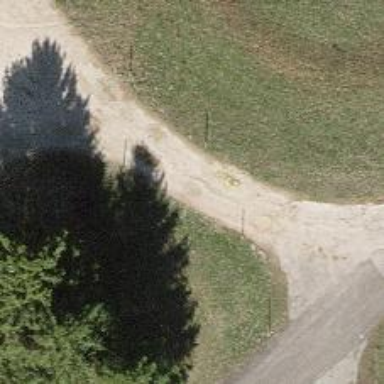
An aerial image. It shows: Service road with unpaved surface.